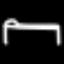
Label: bed